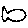
Label: fish